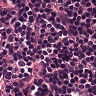
Metastatic tissue present: no